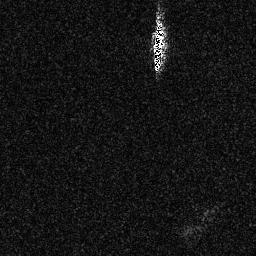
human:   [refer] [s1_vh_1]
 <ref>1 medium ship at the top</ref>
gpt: <box>[[58, 8, 64, 27, 0]]</box>